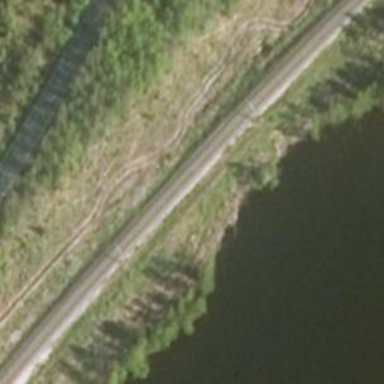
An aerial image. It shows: Railway with continuous electrified contact line.